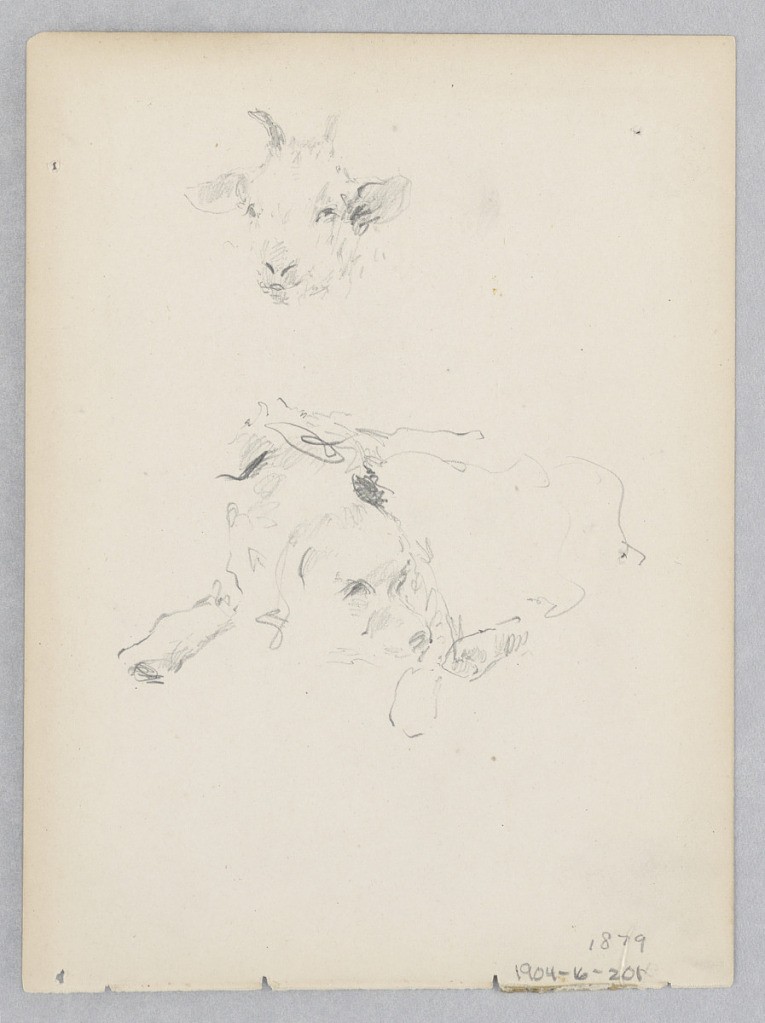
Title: Dog and goat
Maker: Robert Frederick Blum, American, 1857–1903
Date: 1879
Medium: Graphite on wove paper
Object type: Drawing
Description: Sketch of a goat's head.; Center, sketch of a dog lying down.